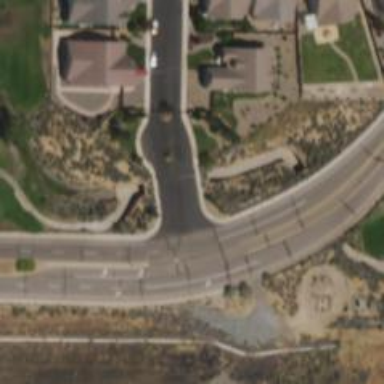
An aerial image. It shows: Golf cartpath that is also road path.